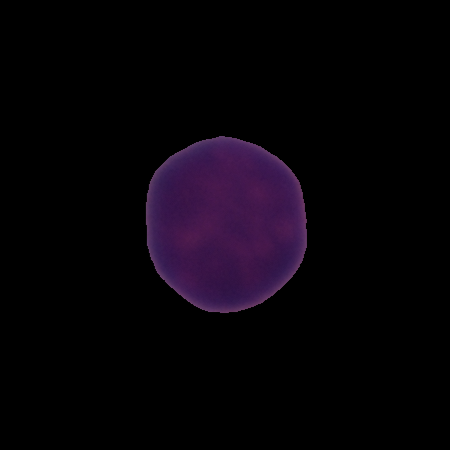
Label: healthy